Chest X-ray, PA view. Patient: 63 years old, sex F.
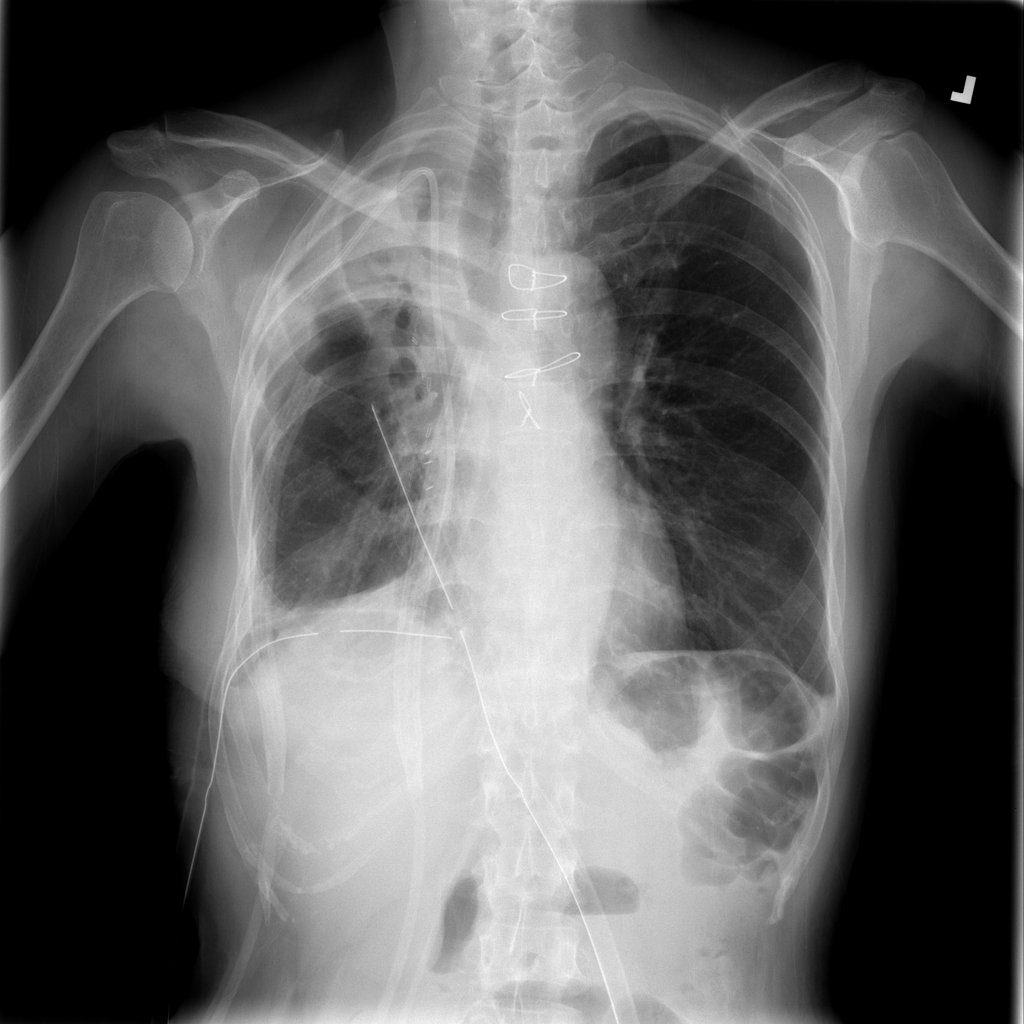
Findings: No Finding